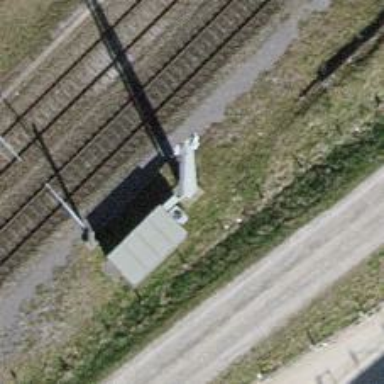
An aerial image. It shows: Communication mast tower.